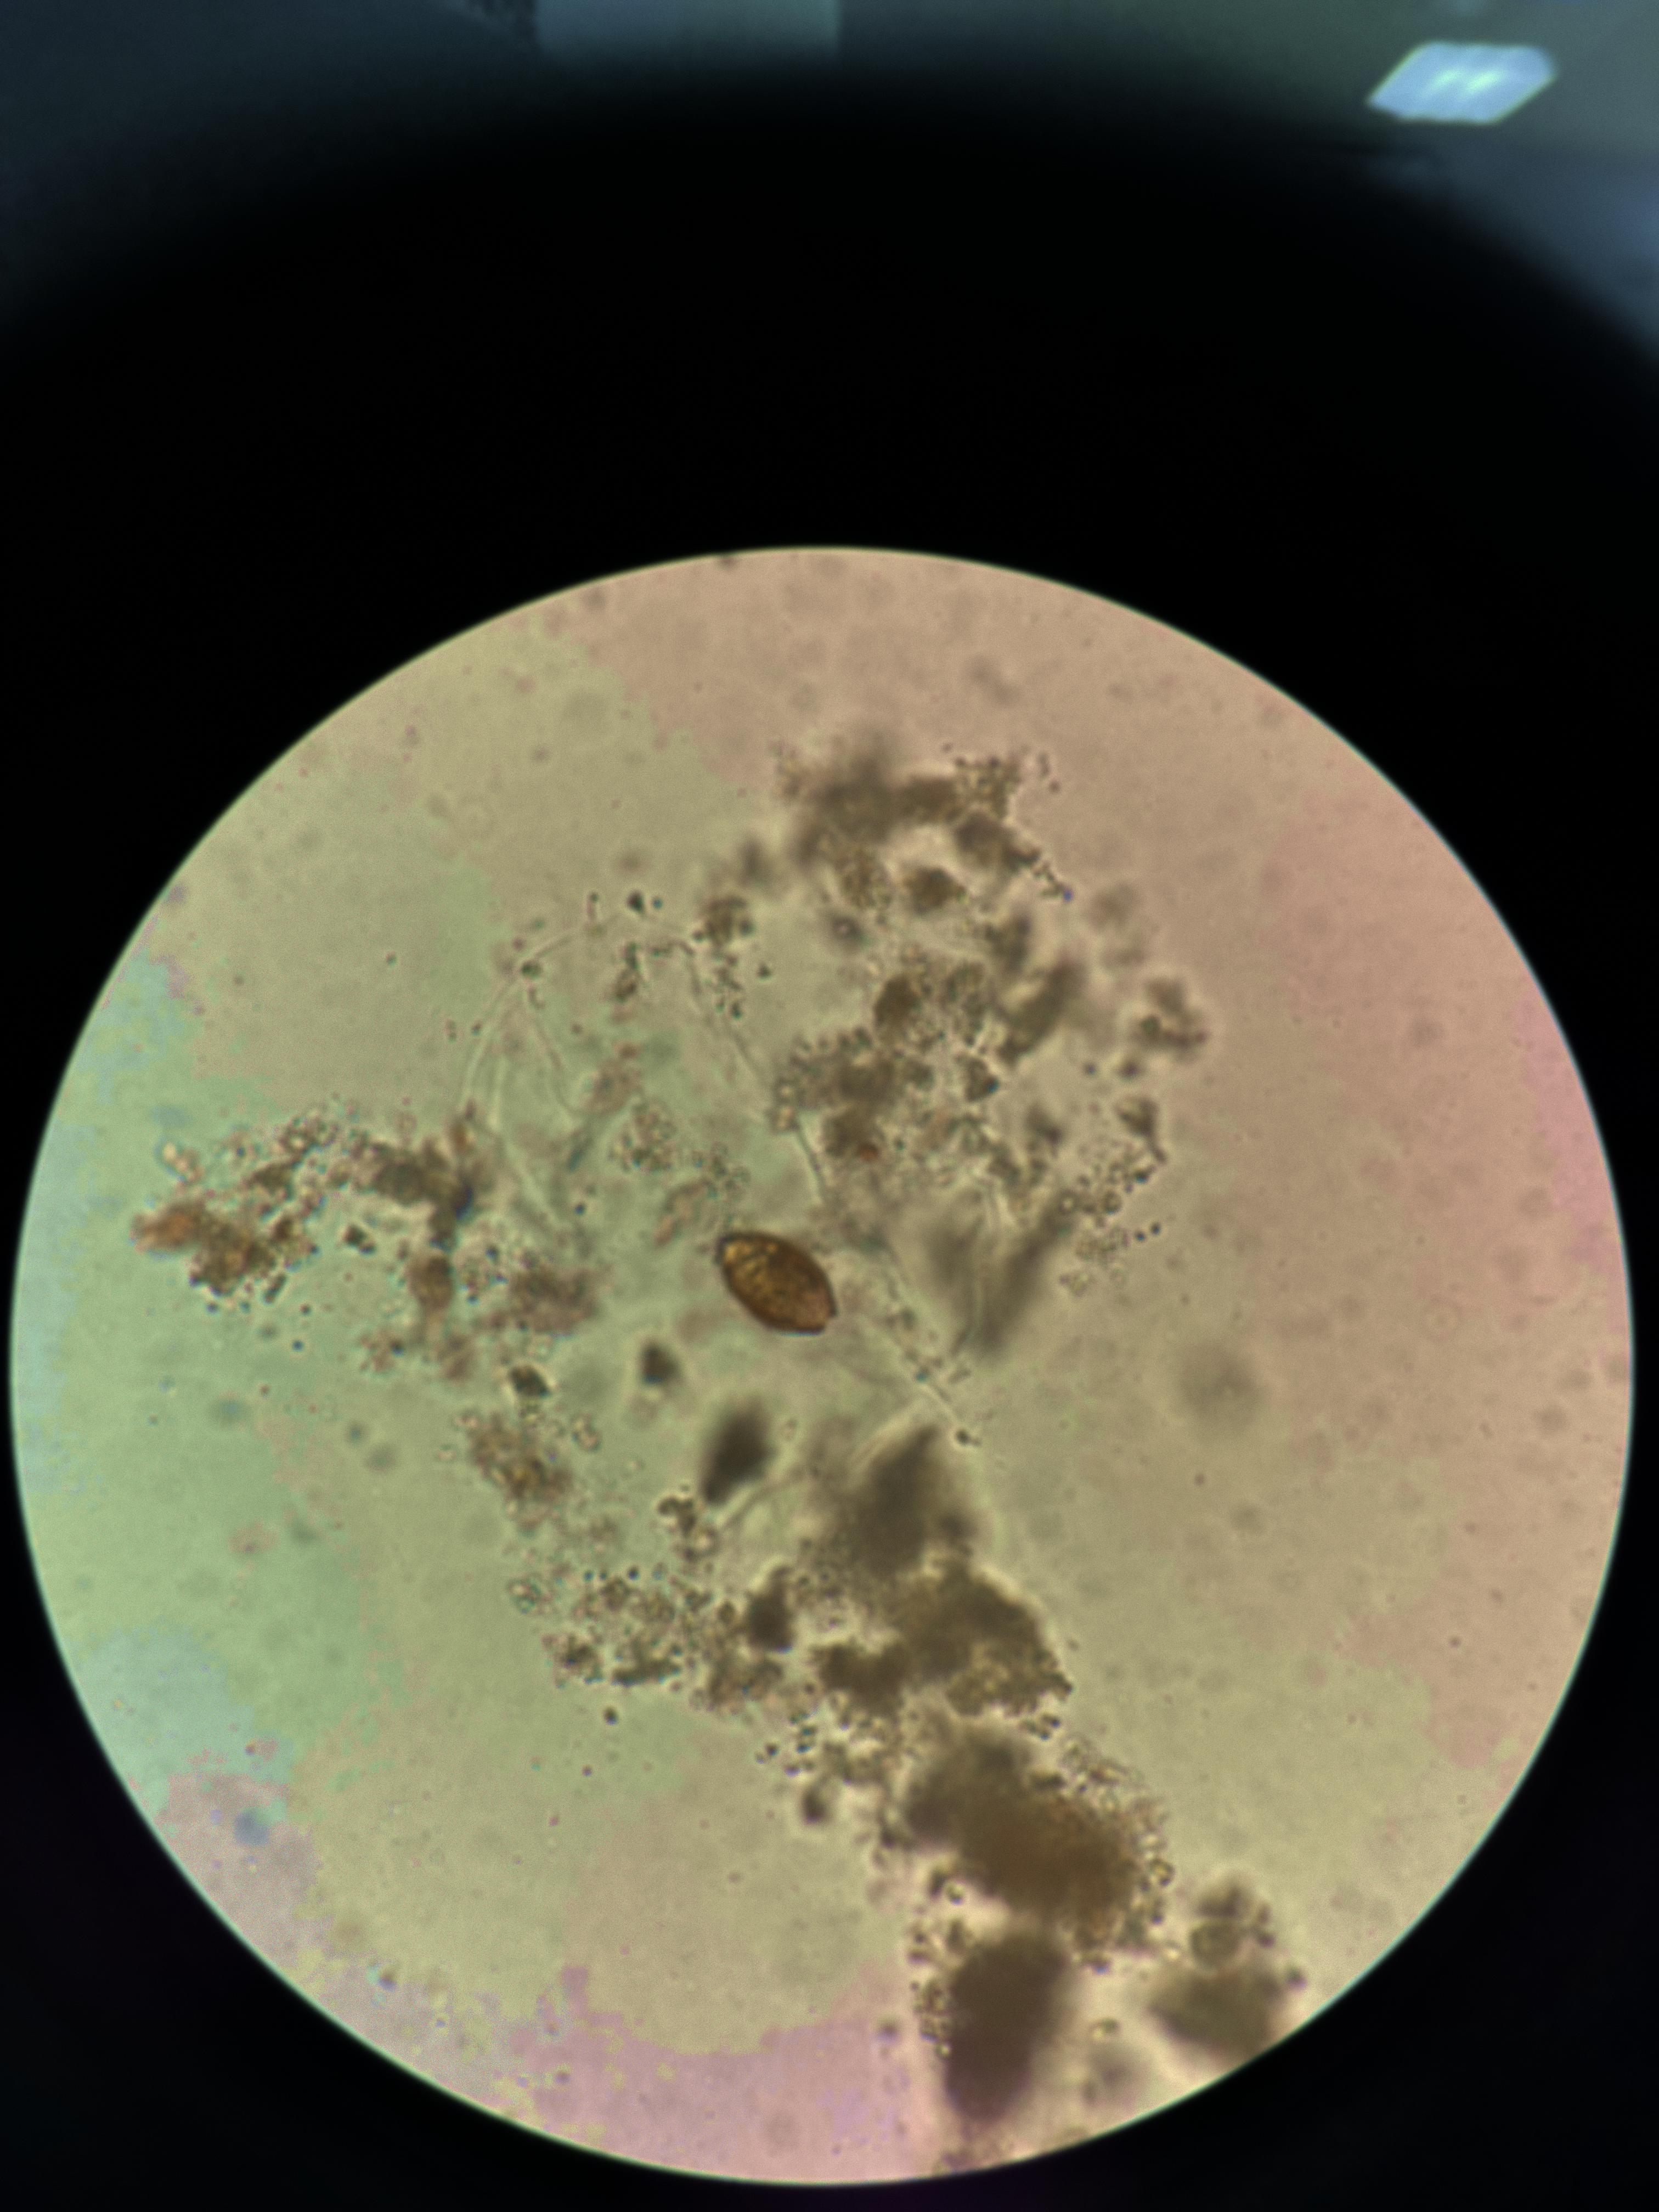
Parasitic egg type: Trichuris trichiura